Interaction volume radius: 10 \u00c5
Interaction volume height: 30 \u00c5
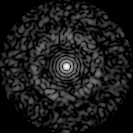
Disorder parameter: 0.8431